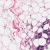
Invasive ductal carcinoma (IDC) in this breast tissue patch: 0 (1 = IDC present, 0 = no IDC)